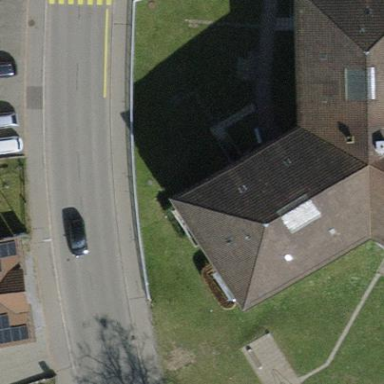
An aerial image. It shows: Hipped-roof building with apartments.